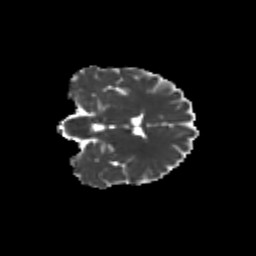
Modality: MD
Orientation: coronal
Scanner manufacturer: siemens
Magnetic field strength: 3 T
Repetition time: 9.2 s
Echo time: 0.084 s